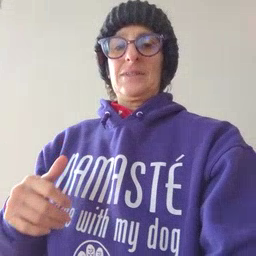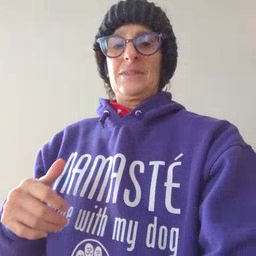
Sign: giraffe